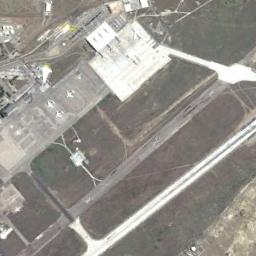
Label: airport